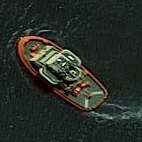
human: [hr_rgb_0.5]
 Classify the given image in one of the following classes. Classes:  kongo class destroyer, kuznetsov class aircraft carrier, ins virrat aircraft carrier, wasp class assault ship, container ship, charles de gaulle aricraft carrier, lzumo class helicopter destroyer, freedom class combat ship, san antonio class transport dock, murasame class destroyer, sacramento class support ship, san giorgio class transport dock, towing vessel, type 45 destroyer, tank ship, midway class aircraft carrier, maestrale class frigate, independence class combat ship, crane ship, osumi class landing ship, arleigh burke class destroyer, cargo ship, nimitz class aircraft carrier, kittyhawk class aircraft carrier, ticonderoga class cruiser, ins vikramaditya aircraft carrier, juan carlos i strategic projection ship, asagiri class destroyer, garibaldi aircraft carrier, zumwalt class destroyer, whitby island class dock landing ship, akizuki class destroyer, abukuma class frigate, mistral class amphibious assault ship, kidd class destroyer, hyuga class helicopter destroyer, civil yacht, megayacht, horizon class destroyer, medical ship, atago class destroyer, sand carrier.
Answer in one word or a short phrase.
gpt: Towing vessel